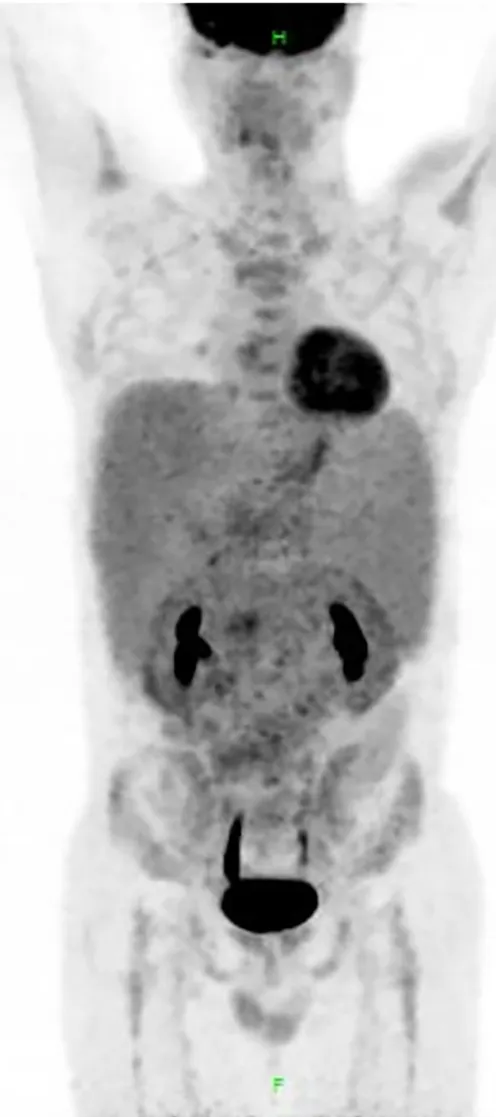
Results of positron emission tomography (PET)-CT. PET-CT scan revealed multiple lymphadenopathy (SUVmax 5.0) in the bilateral cervical, bilateral axillary, mediastinal, retroperitoneal, supra-mesenteric, iliac vessel, and bilateral inguinal region, and the maximum cross section of the lymph node mass was 10.9 cm x 10.2 cm. Liver (SUVmax 3.2) and spleen (SUVmax 3.0) were significantly enlarged. Metabolism of central and peripheral bone marrow was diffusely increased, with SUVmax of 3.6.
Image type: radiology (pet)